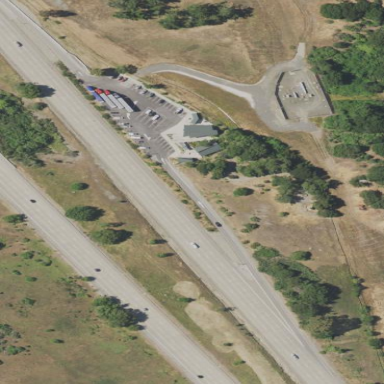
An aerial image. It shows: Rest area on the road with picnic tables.